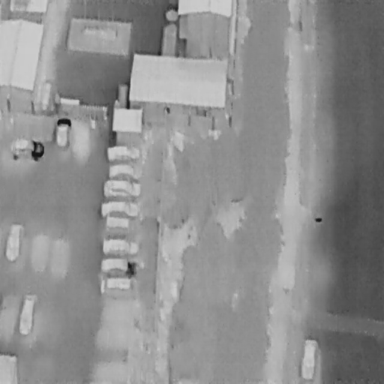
There are 13 Cars in the infrared image.